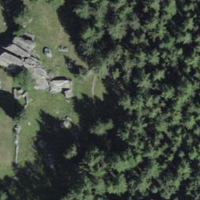
EUNIS habitat code: 43
Species observed at this site:
Leucanthemum vulgare
Arnica montana
Gymnadenia conopsea